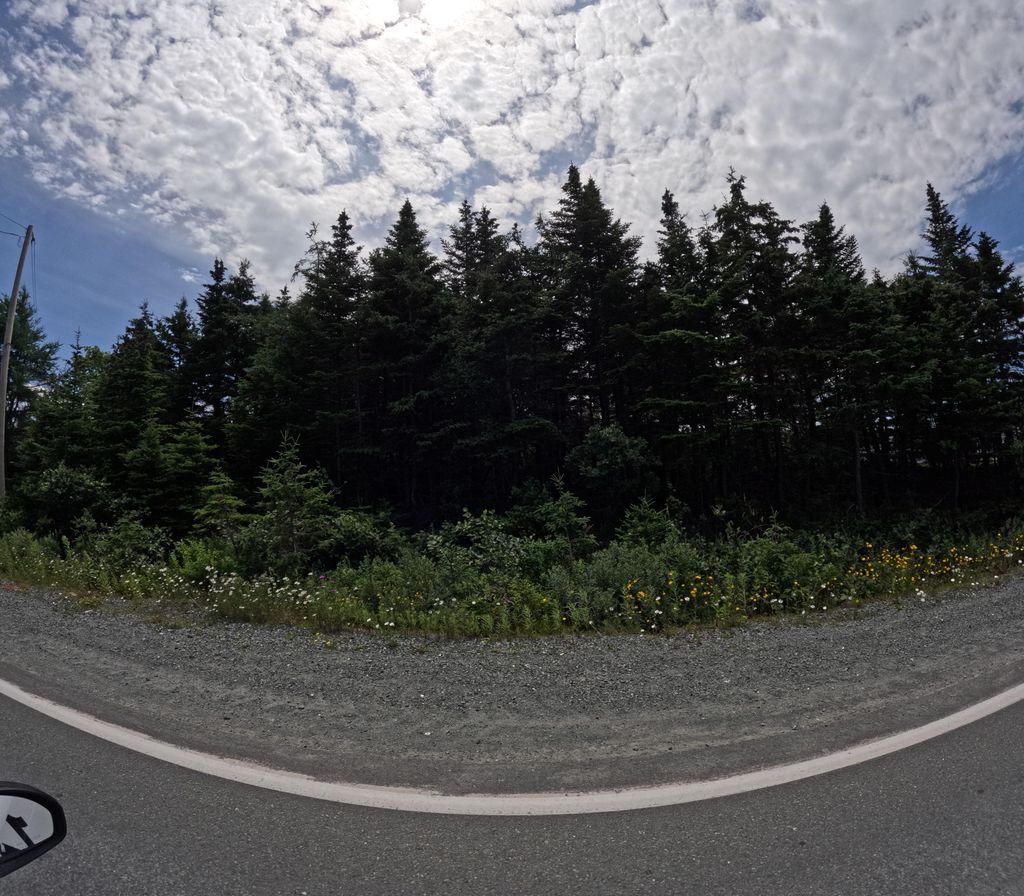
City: st_johns